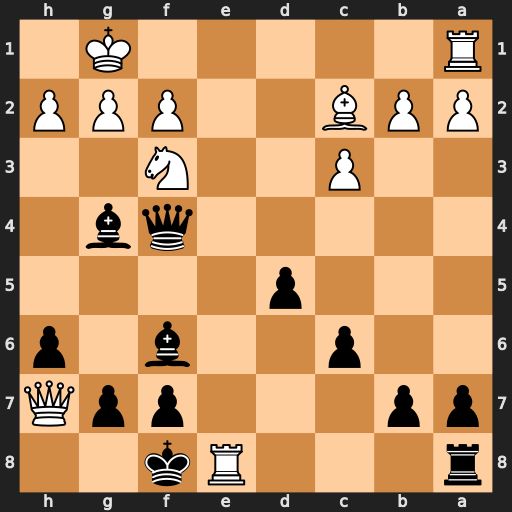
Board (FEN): r3Rk2/pp3ppQ/2p2b1p/3p4/5qb1/2P2N2/PPB2PPP/R5K1
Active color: b
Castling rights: -
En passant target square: -
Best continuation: Rxe8 Qh8+ Ke7 Re1+ Be6